Question: So I just wrote a little snippet to generate the Mandelbrot fractal and imagine my surprise when it came out all ugly and skewed (as you can see at the bottom). I'd appreciate a point in the direction of why this would even happen. It's a learning experience and I'm not looking for anyone to do it for me, but I'm kinda at a dead end debugging it. The offending generation code is:
'''
module Mandelbrot where
import Complex
import Image
main = writeFile "mb.ppm" $ imageMB 1000
mandelbrotPixel x y = mb (x:+y) (0:+0) 0
mb c x iter | magnitude x > 2 = iter
| iter >= 255 = 255
| otherwise = mb c (c+q^2) (iter+1)
where q = x -- Mandelbrot
-- q = (abs.realPart $ x) :+ (abs.imagPart $ x) --Burning Ship
argandPlane x0 x1 y0 y1 width height = [ (x,y) |
y <- [y1, y1 - dy .. y0], --traverse from
x <- [x0, x0 + dx .. x1] ] --top-left to bottom-right
where dx = (x1 - x0) / width
dy = (y1 - y0) / height
drawPicture :: (a -> b -> c) -> (c -> Colour) -> [(a, b)] -> Image
drawPicture function colourFunction = map (colourFunction . uncurry function)
imageMB s = createPPM s s
$ drawPicture mandelbrotPixel (replicate 3)
$ argandPlane (-1.8) (-1.7) (0.02) 0.055 s' s'
where s' = fromIntegral s
'''
And the image code (which I'm fairly confident in) is:
'''
module Image where
type Colour = [Int]
type Image = [Colour]
createPPM :: Int -> Int -> Image -> String
createPPM w h i = concat ["P3 ", show w, " ", show h, " 255
",
unlines.map (unwords.map show) $ i]
'''

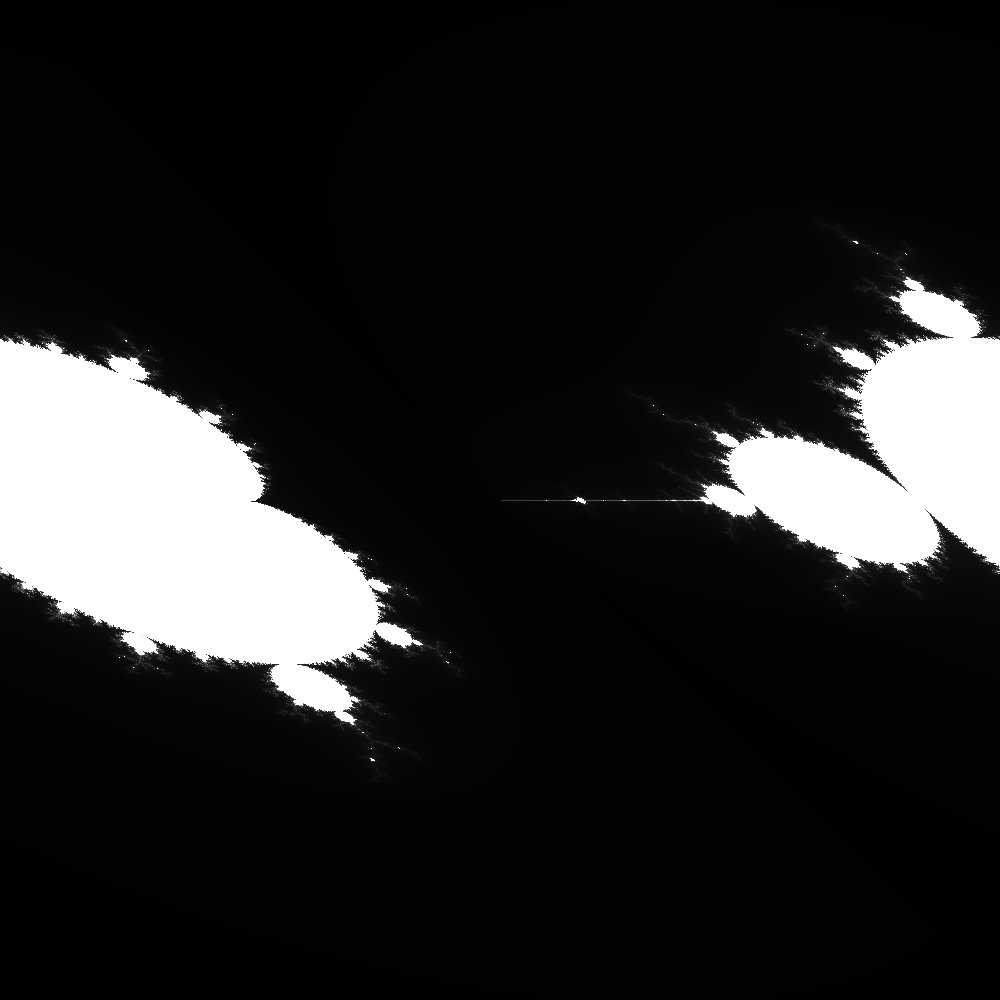
Answer: Well, the image is skewed because the dimensions are wrong, but that's obvious. You're specifying the image size and then spitting out a list of pixels, but with an incorrect number of pixels per line somewhere.
More specifically, note that the image wraps around almost exactly once: In other words, 'skew per line * height of the image = width of the image'. Since the image is square, that means you're generating an extra pixel per line--a good old off-by-one error.
The obvious place for this to happen is when you're generating the coordinates to iterate on. Let's try a small set and see what it gives us:
'''
> length $ argandPlane (-2.5) (-2) 1.5 2 10 10
121
> 10 ^ 2
100
> 11 ^ 2
121
'''
And so. I suspect the error is because you're calculating the increment as real distance divided by pixel size, which generates the correct number of , but an extra point. Consider the interval from 0.0 to 1.0. Using your calculation with a width of 4, we get:
'''
> let x0 = 0.0
> let x1 = 1.0
> let width = 4.0
> let dx = (x1 - x0) / width
> dx
0.25
> let xs = [x0, x0 + dx .. x1]
> xs
[0.0, 0.25, 0.5, 0.75, 1.0]
> length xs
5
'''
So, to get the correct number of points, just reduce the size by 1 when generating the the coordinates.